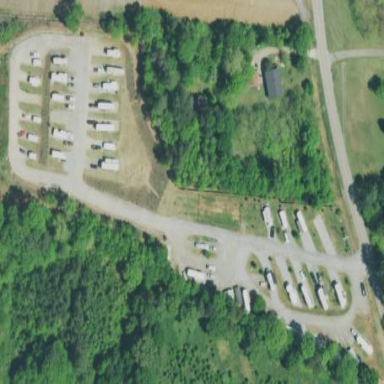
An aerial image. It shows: Caravan site for tourism.